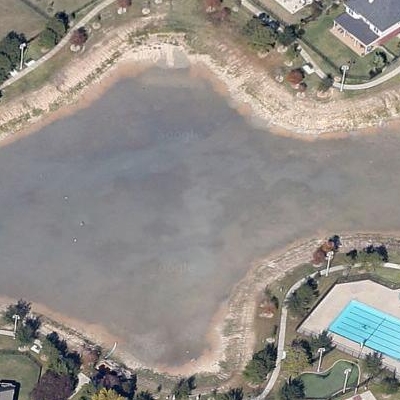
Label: RiverLake